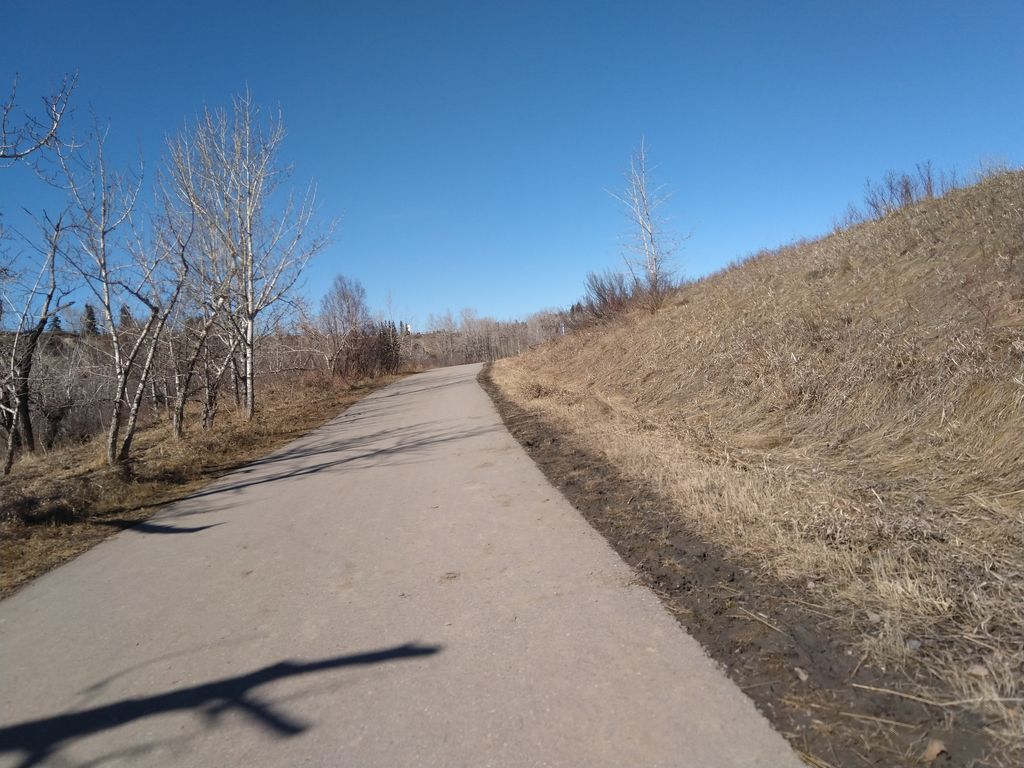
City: calgary